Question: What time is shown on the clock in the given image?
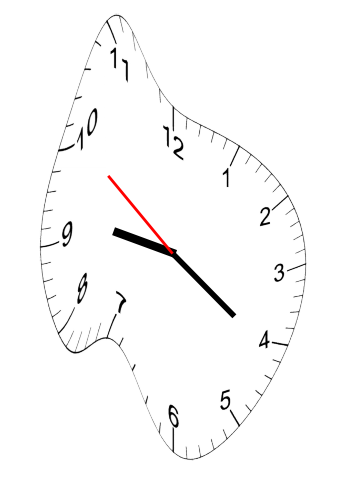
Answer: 09:20:51